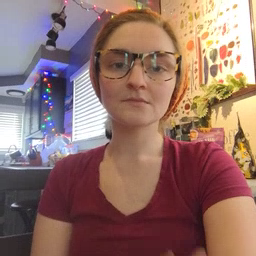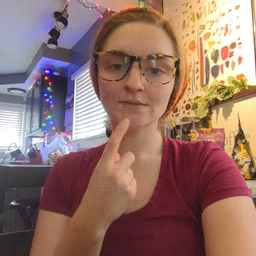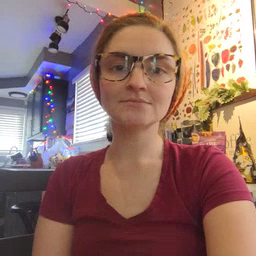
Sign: red